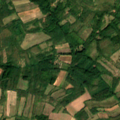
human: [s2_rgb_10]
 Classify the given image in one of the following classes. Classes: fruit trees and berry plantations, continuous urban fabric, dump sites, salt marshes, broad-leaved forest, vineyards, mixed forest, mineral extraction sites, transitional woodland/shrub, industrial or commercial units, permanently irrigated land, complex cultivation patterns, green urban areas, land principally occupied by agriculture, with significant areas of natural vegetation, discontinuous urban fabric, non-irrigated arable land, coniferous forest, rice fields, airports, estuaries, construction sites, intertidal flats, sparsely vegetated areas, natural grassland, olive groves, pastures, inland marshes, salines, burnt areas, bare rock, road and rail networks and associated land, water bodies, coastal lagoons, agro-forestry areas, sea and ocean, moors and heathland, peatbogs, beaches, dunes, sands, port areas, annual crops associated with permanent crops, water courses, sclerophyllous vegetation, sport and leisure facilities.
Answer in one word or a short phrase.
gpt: complex cultivation patterns, land principally occupied by agriculture, with significant areas of natural vegetation, broad-leaved forest